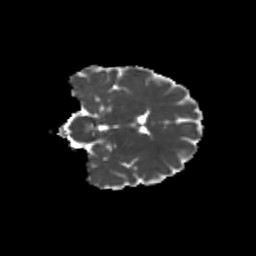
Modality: MD
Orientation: coronal
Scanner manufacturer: siemens
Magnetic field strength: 3 T
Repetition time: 9.2 s
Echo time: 0.084 s